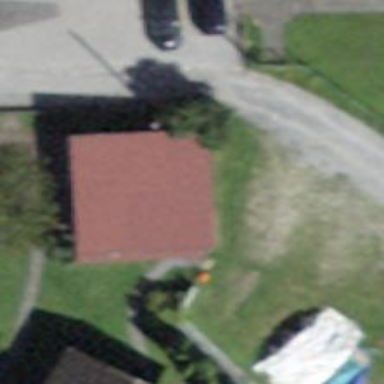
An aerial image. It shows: Hut.